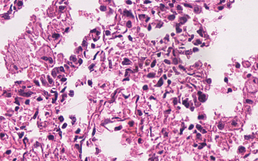
Tumor epithelial tissue: no
Tumor-associated stroma tissue: no
Normal tissue: yes